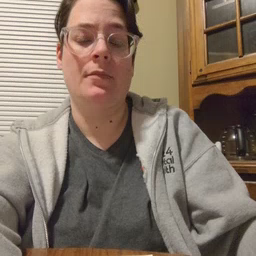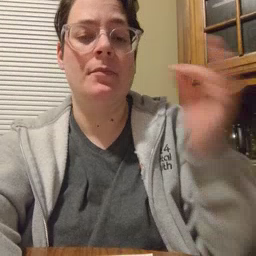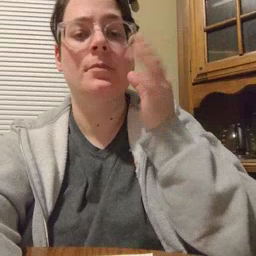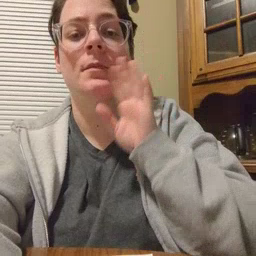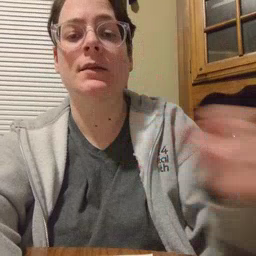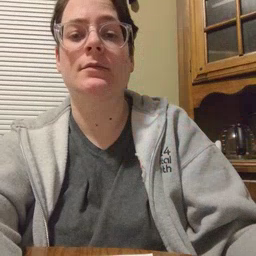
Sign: bee